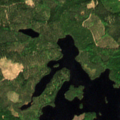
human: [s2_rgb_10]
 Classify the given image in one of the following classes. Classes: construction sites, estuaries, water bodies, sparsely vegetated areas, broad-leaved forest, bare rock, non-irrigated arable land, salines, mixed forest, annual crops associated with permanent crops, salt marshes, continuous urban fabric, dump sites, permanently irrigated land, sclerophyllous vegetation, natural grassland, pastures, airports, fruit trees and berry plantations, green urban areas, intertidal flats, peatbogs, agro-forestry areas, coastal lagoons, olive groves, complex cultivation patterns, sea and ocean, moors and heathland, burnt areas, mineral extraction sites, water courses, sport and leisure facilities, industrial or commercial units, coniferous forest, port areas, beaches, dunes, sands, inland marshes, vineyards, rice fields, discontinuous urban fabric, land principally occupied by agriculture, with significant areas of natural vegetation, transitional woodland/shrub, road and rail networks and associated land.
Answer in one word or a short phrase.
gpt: coniferous forest, water bodies